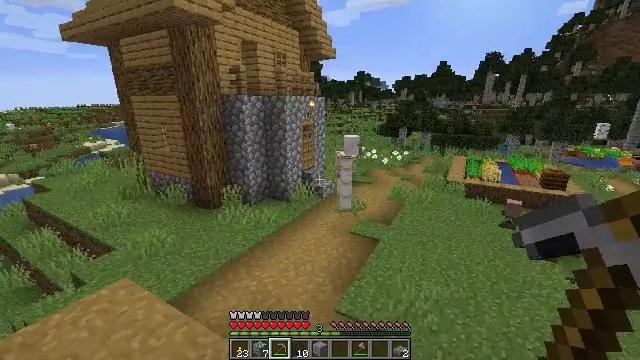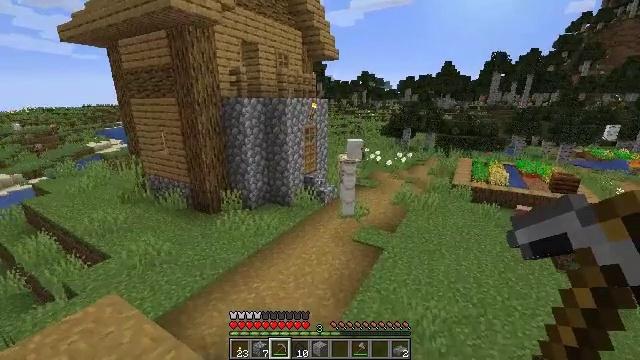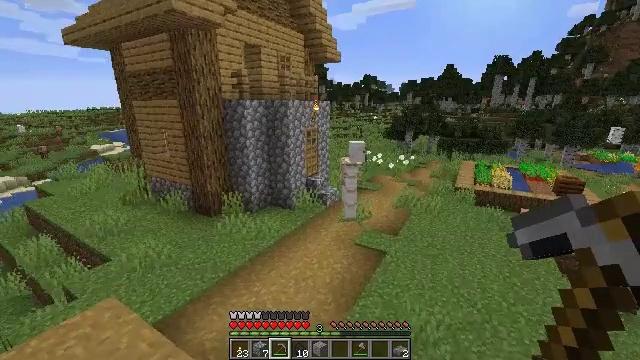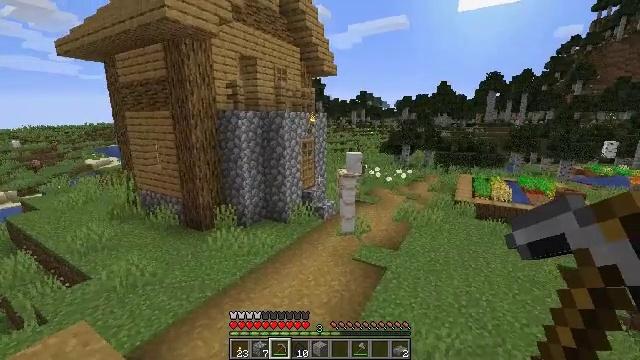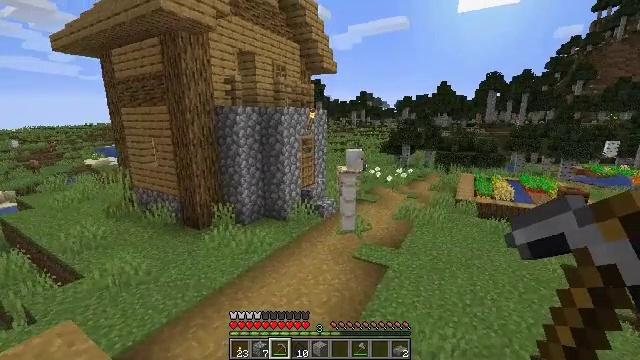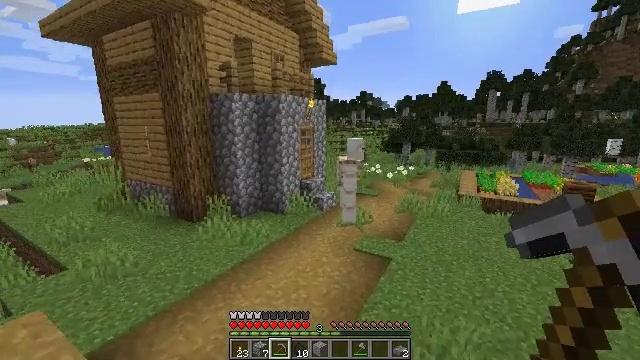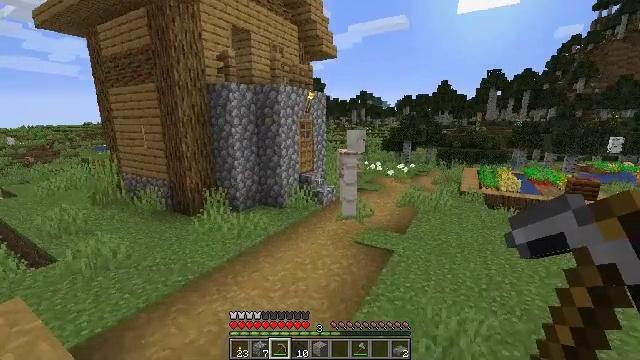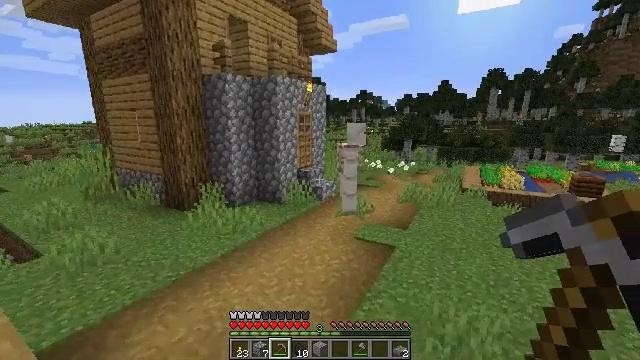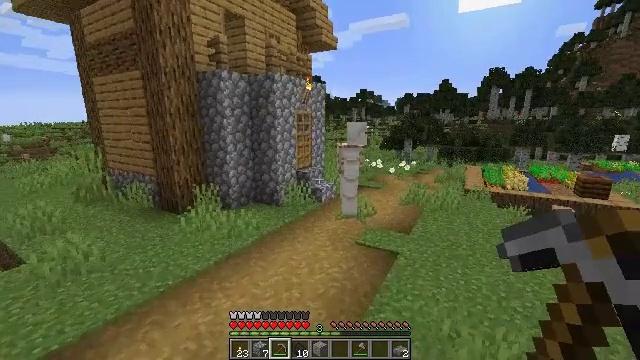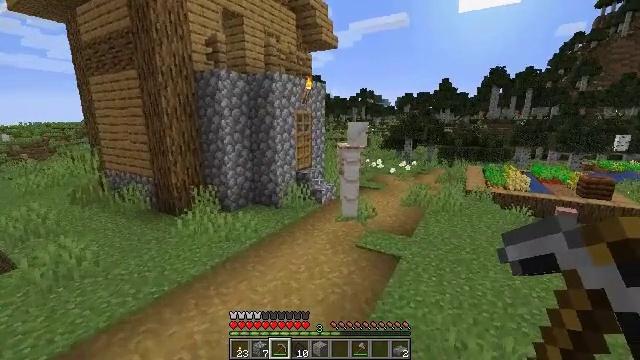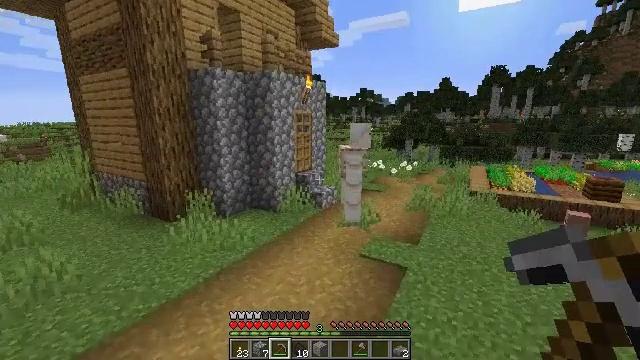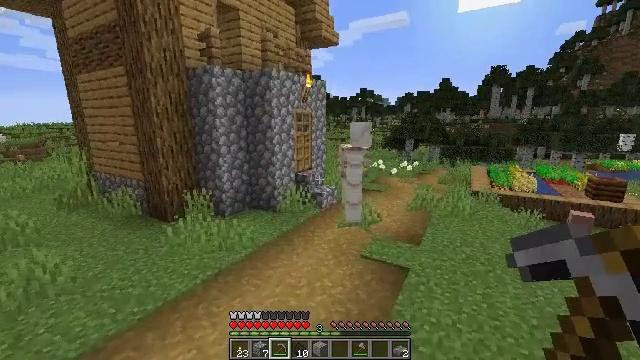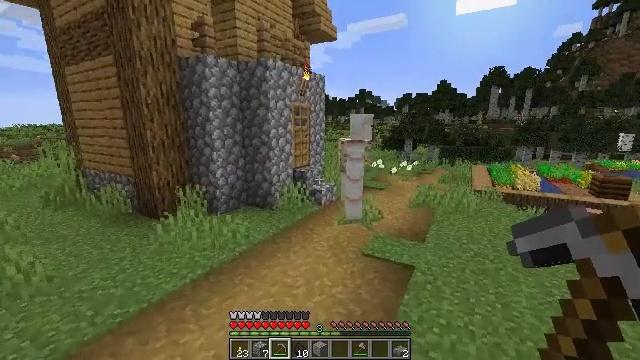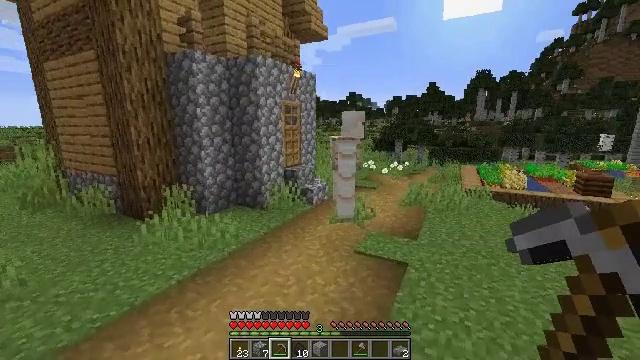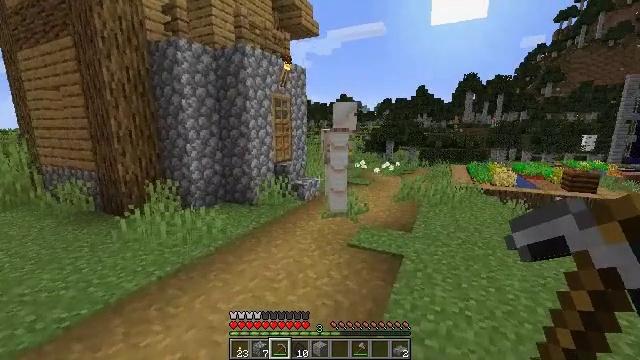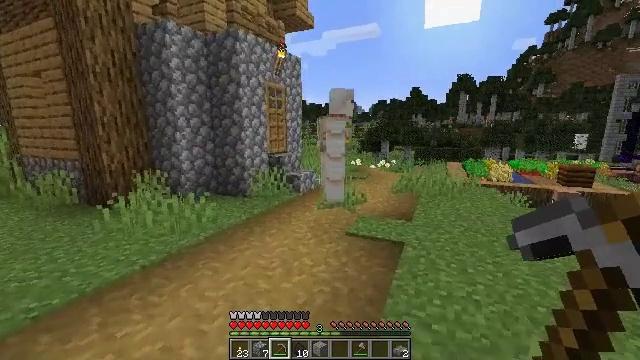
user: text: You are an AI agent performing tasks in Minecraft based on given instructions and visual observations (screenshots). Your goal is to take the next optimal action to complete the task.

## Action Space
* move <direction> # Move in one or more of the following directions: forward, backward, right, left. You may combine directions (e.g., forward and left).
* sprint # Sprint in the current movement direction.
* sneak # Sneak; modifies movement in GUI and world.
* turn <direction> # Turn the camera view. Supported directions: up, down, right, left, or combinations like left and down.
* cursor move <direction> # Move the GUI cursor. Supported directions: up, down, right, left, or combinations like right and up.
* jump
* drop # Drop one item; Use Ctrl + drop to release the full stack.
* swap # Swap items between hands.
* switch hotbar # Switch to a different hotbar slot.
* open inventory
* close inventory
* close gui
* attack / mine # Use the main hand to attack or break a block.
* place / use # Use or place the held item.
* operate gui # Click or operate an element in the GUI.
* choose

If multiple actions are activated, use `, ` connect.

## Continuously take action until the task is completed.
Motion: motion action
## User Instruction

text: Harvest carrots from the farmland.
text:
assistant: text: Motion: move forward
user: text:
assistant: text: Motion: move forward
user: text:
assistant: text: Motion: move forward, turn up
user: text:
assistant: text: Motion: move forward
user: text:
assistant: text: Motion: move forward
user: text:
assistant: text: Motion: move forward
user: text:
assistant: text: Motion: move forward
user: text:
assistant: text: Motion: move forward
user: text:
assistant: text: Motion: move forward
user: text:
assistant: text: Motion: move forward
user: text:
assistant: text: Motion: move forward
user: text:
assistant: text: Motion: move forward
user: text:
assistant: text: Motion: move forward, turn right
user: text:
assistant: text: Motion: move forward, turn right
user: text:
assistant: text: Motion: move forward, turn right
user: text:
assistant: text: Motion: move forward
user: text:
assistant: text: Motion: move forward
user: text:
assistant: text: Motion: move forward, turn right and up
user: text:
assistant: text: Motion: move forward, turn right
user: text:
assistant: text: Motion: move forward
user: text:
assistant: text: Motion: move forward
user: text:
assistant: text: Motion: move forward
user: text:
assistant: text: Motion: move forward
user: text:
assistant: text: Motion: move forward
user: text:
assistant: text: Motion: move forward
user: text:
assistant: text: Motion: move forward
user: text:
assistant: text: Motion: move forward
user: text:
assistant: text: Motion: move forward
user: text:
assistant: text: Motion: move forward
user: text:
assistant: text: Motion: move forward